Question: I have a set of data points as shown in the figure.

I need to fit a curve to these points such that the curve is monotonically decreasing. There is no specified functional form for the curve. I am experimenting with curve fitting for the first time and in general, I wanted to know how to proceed with being able to choose certain functions, fit them and compare their fit to choose the best.
I believe that for a monotonically decreasing curve,a constraint would be that the first derivative is negative. I was looking at the scipy.curve_fit and scipy.interpolate.UnivariateSpline functions but they don't seem to have the option for a constrained fit. What would be the best function to use in such a case? Thanks.
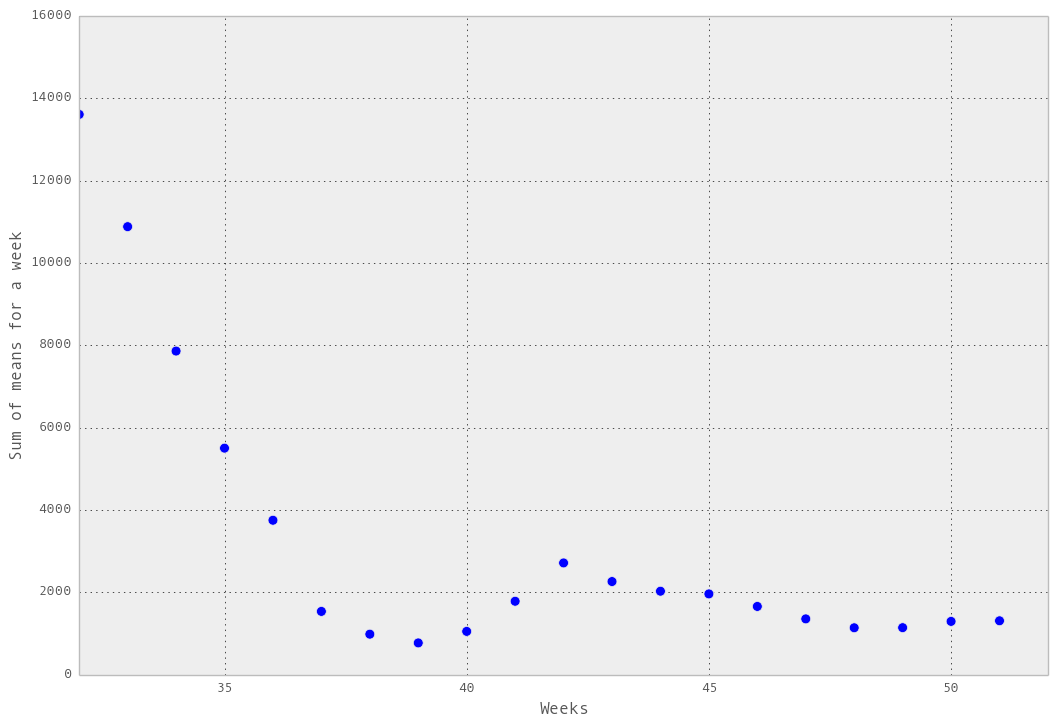
Answer: I am afraid that there is no package for general function fitting. You have to choose and define your function space. And when you do it, it will certainly be finite and there is no problem to add constraints to coefficients that will make sure your function is decreasing.
Moreover, you have to choose your metric/objective function. Do you want to minimize SSE or you have some weights to your points? Or perhaps a completely different objective?
You could start with something like:
'''
import numpy as np
impoty scipy.optimize as opt
def objective(pars):
a, b, c = pars
return np.sum((y-(a*np.exp(-b*x)+c))**2)
opt.minimize(objective, x0=np.array([12000, 0.3, 2000]))
'''